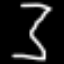
Label: hourglass